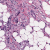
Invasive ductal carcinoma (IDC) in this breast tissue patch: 1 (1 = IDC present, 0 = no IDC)